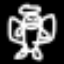
Label: angel